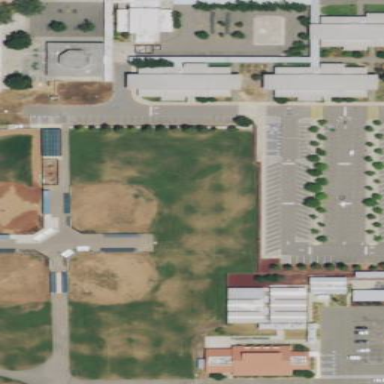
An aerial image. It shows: Baseball/softball pitch for leisure and sports activities.